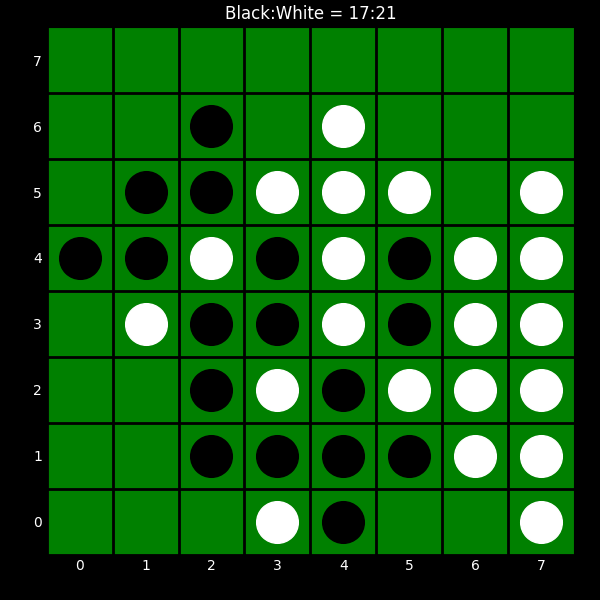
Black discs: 17
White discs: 21